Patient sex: M
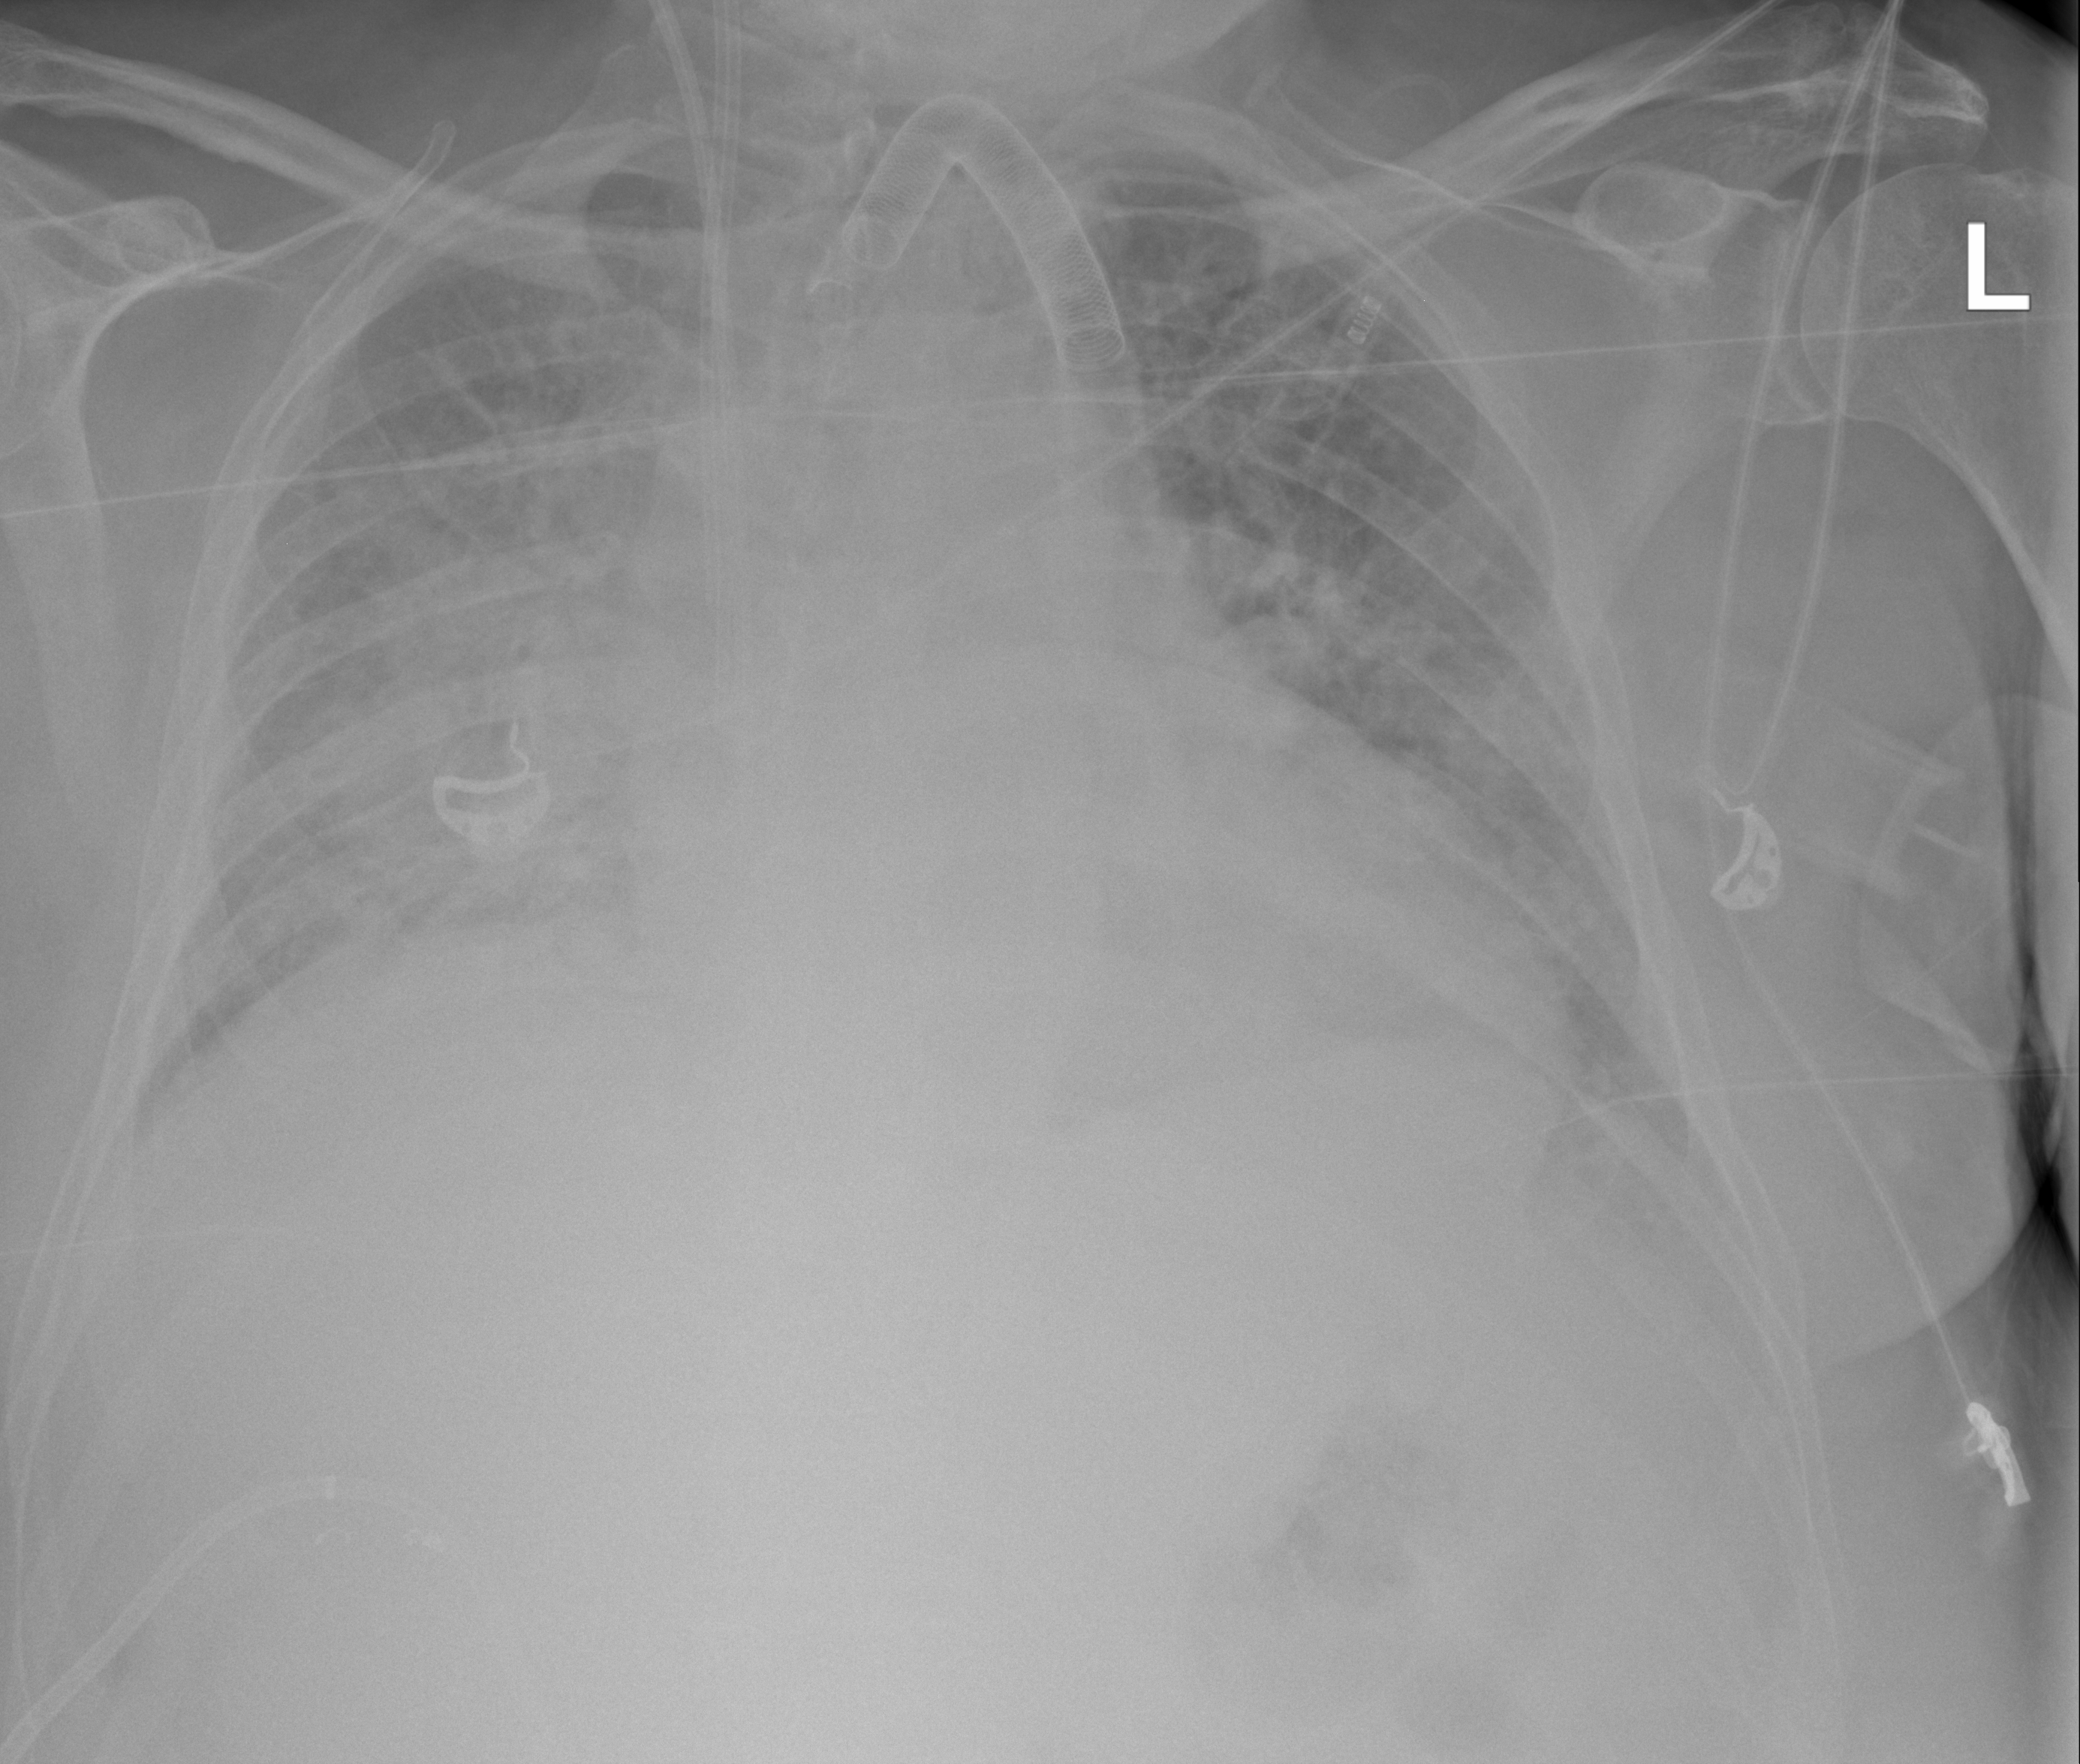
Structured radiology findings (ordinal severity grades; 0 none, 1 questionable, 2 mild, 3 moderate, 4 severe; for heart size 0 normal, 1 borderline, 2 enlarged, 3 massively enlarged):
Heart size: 2
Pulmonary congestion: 2
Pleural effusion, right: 0
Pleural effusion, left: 0
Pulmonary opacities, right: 3
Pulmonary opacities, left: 2
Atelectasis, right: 2
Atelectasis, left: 2